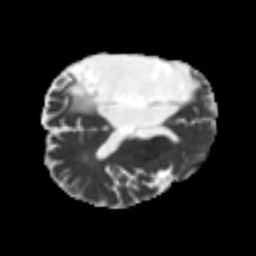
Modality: MD
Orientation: axial
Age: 52
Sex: male
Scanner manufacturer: siemens
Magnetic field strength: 3 T
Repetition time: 4.987 s
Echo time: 0.0792 s